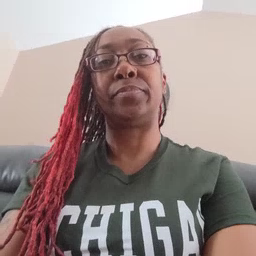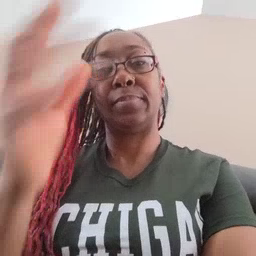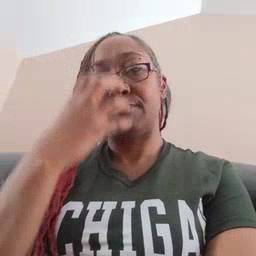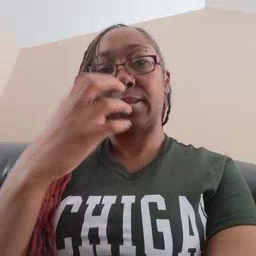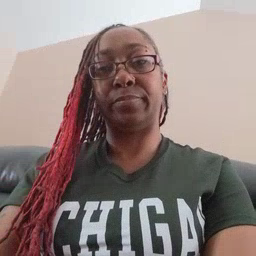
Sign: mad